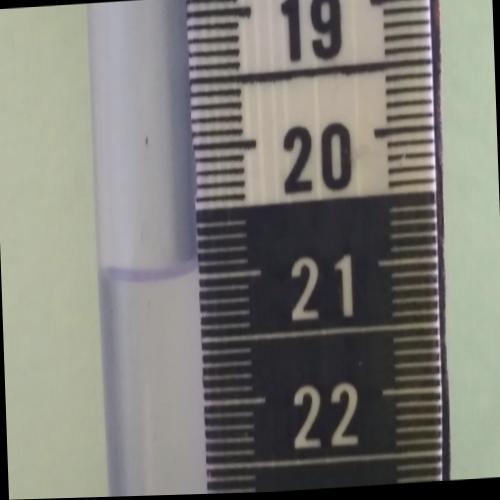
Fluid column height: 21.0 cm